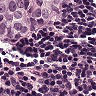
Metastatic tissue present: yes